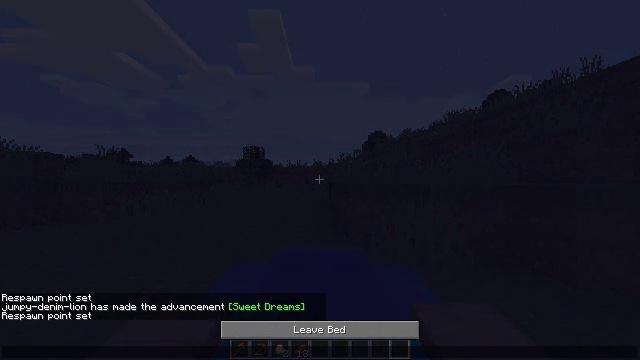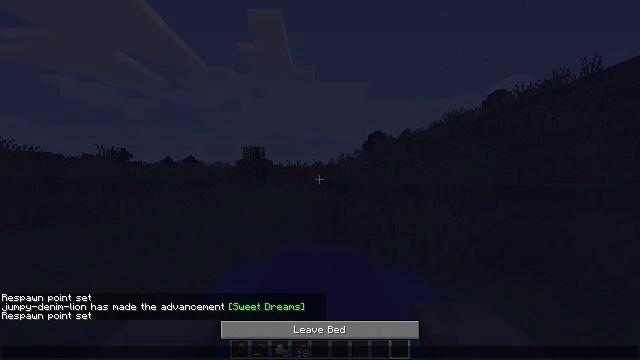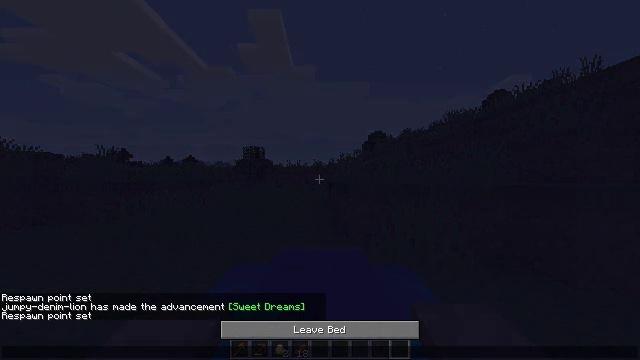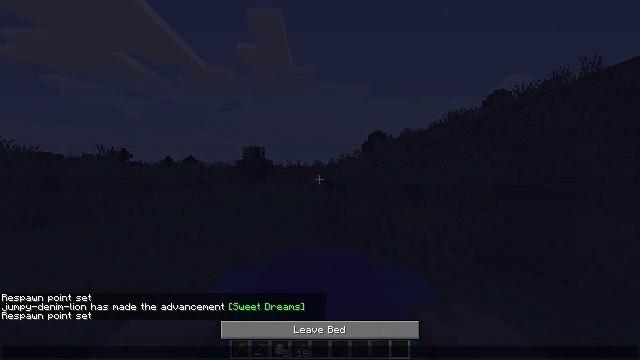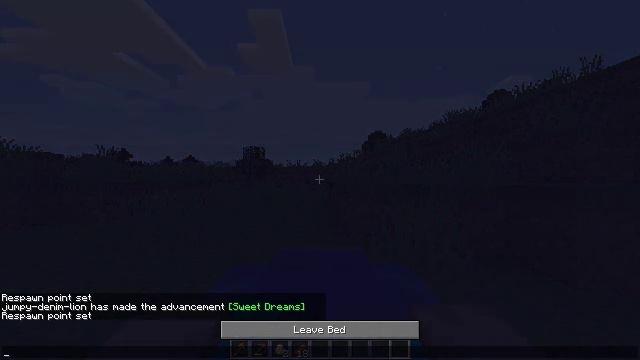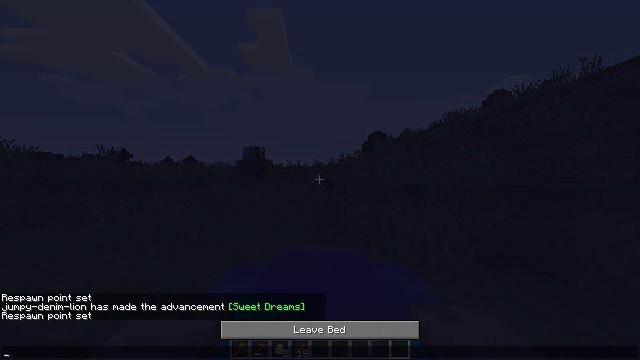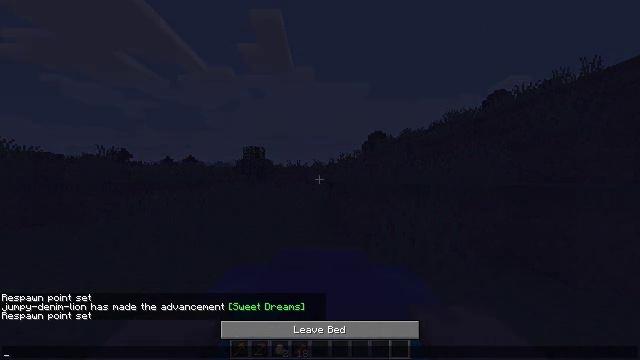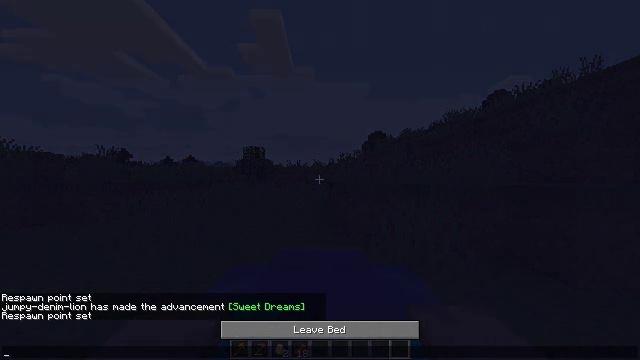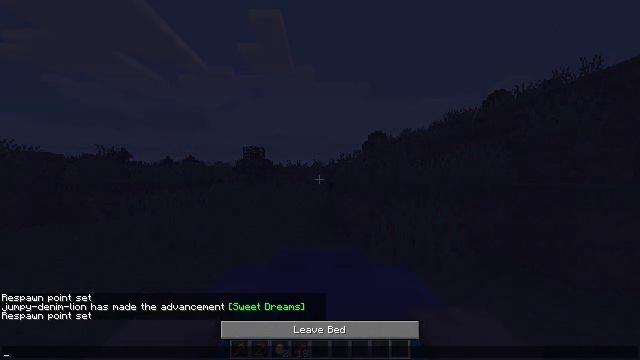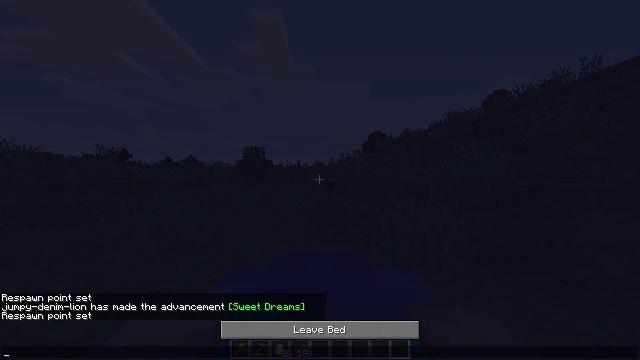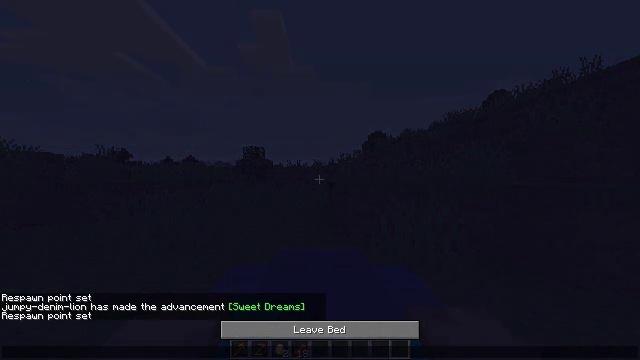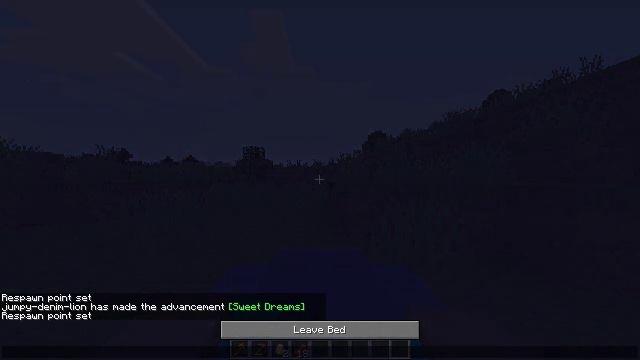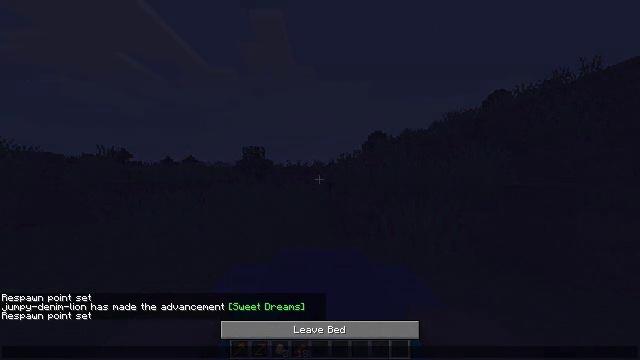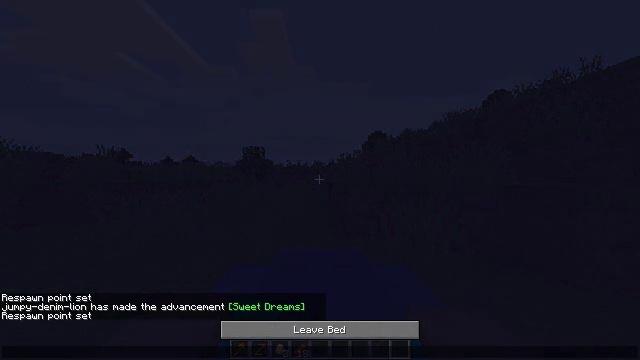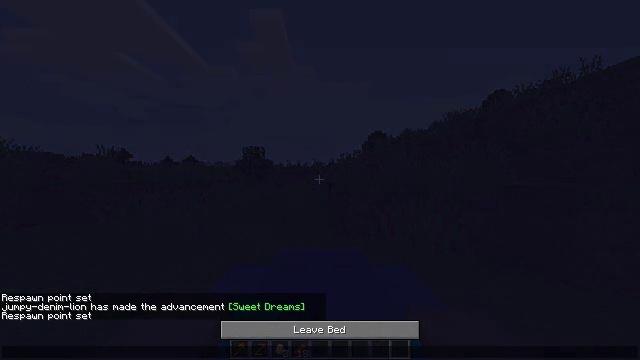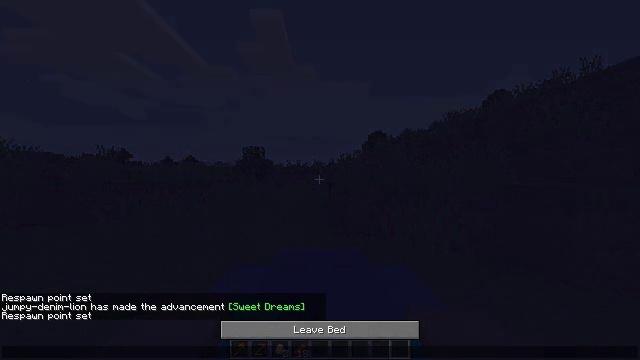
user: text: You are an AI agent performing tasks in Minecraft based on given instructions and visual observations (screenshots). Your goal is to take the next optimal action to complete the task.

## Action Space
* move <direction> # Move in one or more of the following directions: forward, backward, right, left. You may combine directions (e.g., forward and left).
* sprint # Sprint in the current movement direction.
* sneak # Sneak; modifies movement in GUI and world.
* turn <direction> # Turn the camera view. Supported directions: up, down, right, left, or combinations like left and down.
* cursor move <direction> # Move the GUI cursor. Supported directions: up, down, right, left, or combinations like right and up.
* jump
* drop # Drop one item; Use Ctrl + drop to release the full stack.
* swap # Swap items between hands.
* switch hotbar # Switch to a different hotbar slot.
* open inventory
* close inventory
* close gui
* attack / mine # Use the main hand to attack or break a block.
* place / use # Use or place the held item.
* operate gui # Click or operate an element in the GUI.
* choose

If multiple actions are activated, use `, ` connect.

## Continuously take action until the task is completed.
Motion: motion action
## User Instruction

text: Mine the blue bed to pick it up.
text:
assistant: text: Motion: no_op
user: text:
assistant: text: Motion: no_op
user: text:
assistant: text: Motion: no_op
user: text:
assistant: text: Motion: no_op
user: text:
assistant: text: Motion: no_op
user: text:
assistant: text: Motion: no_op
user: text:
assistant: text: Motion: no_op
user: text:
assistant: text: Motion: no_op
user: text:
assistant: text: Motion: no_op
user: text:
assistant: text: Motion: no_op
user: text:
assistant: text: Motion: no_op
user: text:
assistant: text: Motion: no_op
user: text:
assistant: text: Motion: no_op
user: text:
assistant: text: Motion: no_op
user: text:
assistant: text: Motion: no_op
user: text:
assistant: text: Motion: no_op
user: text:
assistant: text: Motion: no_op
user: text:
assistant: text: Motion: no_op
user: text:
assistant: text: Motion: no_op
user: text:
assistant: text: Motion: no_op
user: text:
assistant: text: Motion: no_op
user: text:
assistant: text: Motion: close gui
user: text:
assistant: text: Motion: no_op
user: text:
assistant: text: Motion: no_op
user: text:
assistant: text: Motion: no_op
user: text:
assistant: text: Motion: no_op
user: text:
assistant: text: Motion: no_op
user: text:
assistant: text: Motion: no_op
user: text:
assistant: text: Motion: no_op
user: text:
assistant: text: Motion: no_op